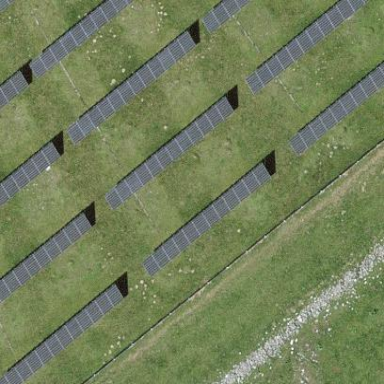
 consisting of solar photovoltaic panels."